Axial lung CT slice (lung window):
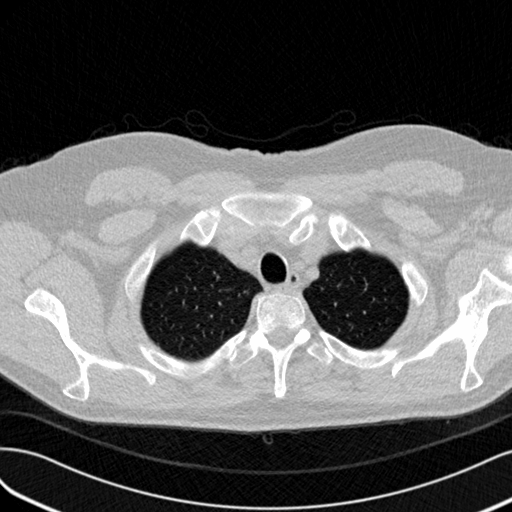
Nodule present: no